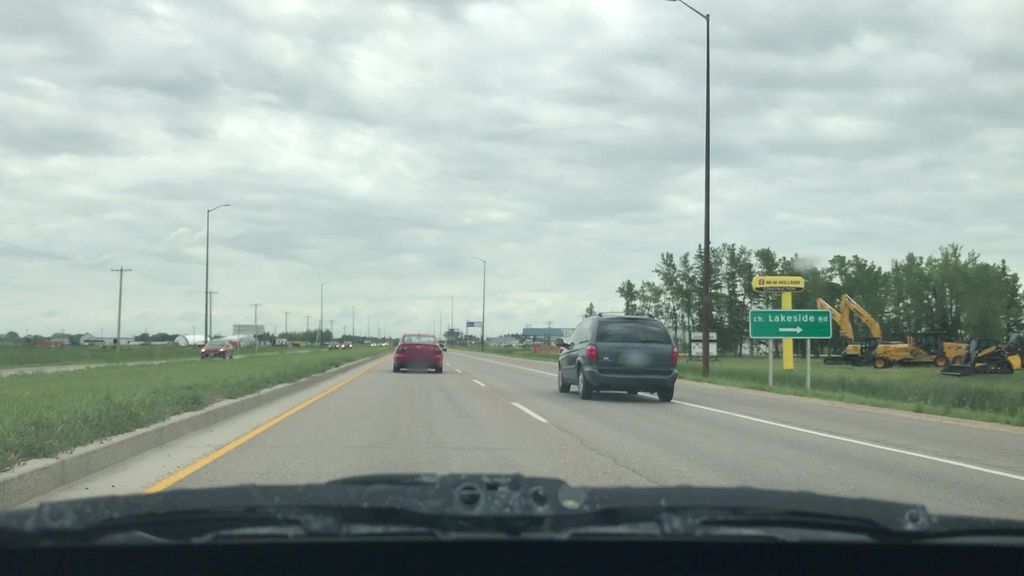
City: winnipeg